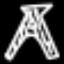
Label: The Eiffel Tower